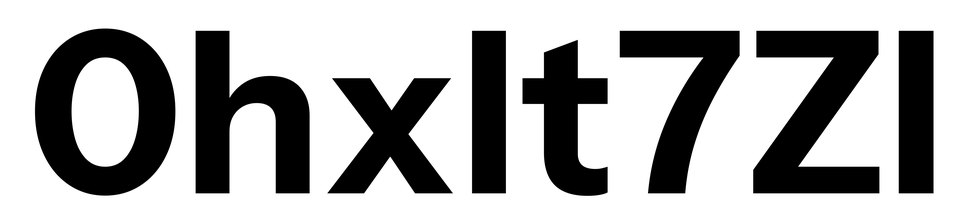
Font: InstrumentSans_Bold